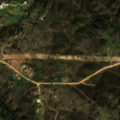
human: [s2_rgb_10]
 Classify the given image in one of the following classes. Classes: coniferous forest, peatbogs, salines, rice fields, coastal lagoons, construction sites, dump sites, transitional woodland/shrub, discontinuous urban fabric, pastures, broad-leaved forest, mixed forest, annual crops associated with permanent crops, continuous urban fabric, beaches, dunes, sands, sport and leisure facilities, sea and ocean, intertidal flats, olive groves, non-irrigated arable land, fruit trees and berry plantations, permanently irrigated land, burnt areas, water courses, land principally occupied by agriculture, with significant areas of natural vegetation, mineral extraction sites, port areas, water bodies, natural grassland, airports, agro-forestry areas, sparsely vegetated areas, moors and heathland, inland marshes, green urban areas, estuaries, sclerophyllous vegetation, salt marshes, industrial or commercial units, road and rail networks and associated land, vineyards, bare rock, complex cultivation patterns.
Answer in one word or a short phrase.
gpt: pastures, agro-forestry areas, broad-leaved forest, transitional woodland/shrub